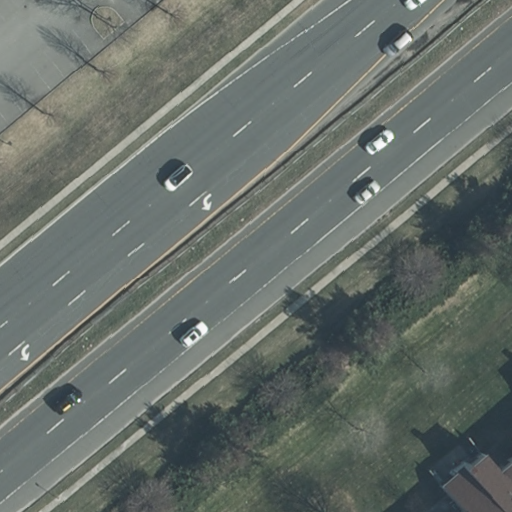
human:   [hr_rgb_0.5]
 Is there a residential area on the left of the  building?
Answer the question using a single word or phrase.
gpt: no

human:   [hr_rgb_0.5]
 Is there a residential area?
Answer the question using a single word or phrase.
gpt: yes

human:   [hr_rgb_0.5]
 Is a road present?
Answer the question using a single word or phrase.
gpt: yes

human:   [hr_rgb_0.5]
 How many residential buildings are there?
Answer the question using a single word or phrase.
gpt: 1

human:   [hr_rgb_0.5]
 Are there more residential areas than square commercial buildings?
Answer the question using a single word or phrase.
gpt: yes

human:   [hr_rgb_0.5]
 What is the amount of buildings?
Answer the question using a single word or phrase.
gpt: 1

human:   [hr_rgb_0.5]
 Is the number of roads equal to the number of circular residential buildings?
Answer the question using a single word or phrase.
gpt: no

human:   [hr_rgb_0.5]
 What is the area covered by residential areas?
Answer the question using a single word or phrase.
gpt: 10632m2

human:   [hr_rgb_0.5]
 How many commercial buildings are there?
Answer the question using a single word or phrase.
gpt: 0

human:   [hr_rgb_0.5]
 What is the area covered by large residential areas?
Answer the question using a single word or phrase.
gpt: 10632m2

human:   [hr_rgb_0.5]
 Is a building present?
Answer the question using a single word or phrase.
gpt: yes

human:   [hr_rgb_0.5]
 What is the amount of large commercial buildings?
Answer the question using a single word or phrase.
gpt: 0

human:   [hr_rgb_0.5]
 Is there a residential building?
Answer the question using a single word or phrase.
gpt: yes

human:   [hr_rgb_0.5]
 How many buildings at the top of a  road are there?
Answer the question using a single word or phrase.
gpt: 0

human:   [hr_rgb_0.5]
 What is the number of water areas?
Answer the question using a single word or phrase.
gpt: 0

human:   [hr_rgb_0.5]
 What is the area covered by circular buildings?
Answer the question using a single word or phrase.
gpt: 0m2

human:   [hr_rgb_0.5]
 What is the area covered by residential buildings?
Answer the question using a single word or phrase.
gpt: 267m2

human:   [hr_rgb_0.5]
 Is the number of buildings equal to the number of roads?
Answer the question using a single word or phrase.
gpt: no

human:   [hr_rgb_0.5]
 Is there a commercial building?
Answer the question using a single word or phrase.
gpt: no

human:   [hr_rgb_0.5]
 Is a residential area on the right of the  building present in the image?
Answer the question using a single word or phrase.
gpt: yes

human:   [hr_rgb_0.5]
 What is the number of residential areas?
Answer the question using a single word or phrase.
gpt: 1

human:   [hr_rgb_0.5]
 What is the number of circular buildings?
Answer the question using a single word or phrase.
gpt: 0

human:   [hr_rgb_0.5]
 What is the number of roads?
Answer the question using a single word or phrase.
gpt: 3

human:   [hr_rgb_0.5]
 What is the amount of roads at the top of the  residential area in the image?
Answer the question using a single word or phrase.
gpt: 0

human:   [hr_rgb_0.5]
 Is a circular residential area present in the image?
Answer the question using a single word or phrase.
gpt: no

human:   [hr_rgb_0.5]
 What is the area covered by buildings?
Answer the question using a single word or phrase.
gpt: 267m2

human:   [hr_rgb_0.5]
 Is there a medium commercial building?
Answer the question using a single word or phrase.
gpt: no

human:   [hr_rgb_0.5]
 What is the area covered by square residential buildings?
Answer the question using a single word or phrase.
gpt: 0m2

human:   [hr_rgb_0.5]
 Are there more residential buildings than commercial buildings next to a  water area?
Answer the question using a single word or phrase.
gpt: yes

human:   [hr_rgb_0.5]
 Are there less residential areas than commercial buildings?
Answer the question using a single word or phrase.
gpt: no

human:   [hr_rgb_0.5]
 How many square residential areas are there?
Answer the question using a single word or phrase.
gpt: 0

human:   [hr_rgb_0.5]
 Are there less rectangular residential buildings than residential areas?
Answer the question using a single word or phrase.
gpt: no

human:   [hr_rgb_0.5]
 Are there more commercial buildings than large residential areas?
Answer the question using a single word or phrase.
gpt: no

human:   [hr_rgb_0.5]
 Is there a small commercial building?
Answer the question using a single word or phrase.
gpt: no

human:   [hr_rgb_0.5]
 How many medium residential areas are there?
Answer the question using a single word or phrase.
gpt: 0

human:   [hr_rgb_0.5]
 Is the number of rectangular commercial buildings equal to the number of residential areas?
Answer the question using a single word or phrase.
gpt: no

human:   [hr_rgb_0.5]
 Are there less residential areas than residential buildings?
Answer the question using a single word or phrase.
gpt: no

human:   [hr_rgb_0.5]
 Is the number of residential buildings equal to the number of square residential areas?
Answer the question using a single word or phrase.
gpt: no

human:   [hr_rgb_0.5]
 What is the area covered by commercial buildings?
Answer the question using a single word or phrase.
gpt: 0m2

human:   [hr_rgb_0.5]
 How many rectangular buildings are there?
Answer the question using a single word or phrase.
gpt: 1

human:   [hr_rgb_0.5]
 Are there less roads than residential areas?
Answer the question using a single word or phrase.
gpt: no

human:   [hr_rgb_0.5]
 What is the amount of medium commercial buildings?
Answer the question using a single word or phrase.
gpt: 0

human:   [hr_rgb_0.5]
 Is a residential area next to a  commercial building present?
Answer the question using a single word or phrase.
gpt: no

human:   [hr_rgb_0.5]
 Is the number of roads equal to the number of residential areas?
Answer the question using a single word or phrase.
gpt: no

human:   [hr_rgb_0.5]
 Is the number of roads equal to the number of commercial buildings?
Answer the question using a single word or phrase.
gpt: no

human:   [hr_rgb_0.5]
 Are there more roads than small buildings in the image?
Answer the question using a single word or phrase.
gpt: yes

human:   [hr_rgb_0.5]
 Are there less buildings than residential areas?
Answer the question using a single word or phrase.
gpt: no

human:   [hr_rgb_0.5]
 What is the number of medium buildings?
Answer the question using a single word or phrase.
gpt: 1

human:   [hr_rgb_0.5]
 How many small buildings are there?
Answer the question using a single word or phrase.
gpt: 0

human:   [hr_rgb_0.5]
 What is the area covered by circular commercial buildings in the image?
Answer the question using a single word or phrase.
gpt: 0m2

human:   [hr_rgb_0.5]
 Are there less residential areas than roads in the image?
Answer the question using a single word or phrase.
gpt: yes

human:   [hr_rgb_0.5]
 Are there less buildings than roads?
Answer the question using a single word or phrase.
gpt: yes

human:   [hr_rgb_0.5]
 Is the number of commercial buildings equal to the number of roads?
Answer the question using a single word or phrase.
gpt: no

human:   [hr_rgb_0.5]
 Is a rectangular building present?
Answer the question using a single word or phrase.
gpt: yes

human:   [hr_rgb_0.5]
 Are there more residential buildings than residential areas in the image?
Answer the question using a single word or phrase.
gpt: no

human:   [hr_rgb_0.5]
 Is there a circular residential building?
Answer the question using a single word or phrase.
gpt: no

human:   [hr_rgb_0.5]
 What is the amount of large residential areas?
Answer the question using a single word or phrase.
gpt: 1

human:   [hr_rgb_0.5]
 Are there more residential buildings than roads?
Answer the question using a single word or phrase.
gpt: no

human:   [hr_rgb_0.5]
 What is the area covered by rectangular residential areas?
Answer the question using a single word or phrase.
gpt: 10632m2

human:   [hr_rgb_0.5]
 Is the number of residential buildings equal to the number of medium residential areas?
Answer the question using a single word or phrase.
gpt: no

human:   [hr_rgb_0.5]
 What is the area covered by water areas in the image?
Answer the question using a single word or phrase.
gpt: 0m2

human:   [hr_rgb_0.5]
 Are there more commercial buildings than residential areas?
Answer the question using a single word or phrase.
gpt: no

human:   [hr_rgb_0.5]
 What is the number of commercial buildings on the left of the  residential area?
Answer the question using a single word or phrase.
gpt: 0

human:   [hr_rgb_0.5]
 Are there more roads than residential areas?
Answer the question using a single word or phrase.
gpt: yes